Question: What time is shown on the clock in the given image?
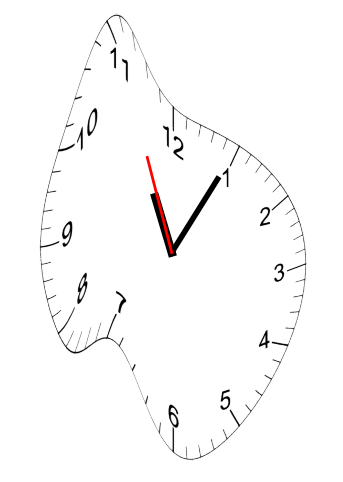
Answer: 11:04:56